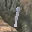
Label: 1